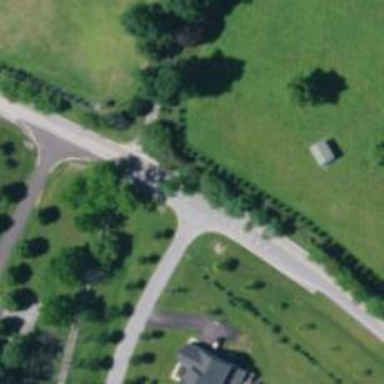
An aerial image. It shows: Tertiary road.